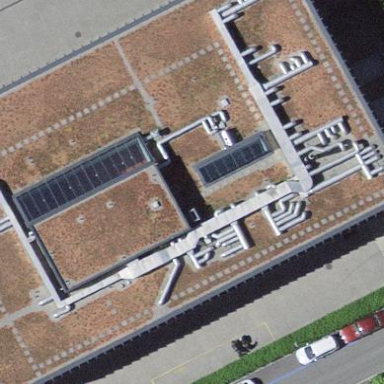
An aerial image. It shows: School building.